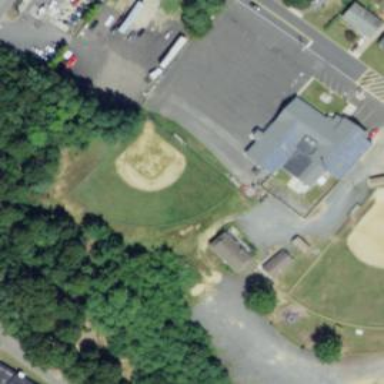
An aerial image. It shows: Softball pitch for leisure land activities.